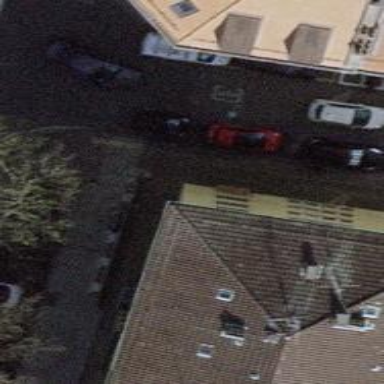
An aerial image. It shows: Restaurant.